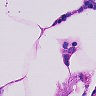
Metastatic tissue present: no